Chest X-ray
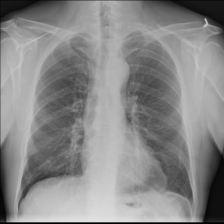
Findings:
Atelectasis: negative
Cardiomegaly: negative
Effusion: negative
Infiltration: positive
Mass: negative
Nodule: negative
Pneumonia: negative
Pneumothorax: negative
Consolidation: negative
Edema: negative
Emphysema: negative
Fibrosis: negative
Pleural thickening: negative
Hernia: negative